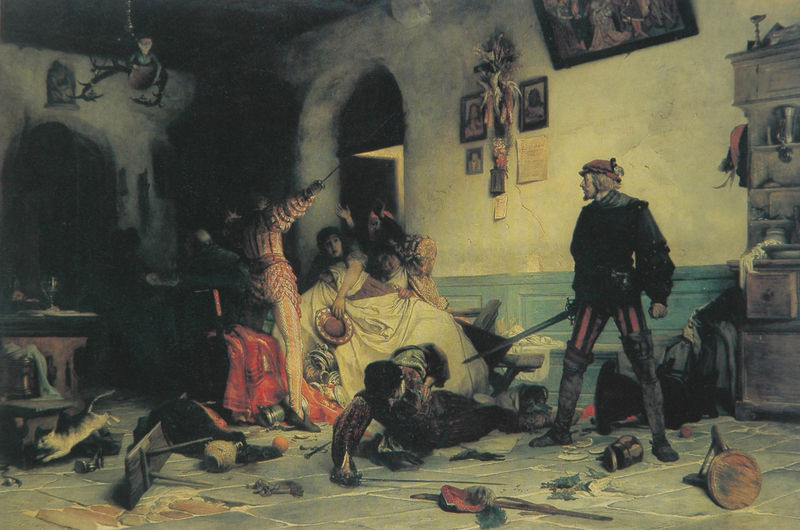
Titel: Ulrich von Hutten 1516 zu Viterbo
Künstler: Wilhelm von Lindenschmit der Jüngere
Standort: Leipzig
Institution: Museum der Bildenden Künste
Schlagwörter: angriff, blau, dunkel, gemälde, gruppe, kampf, mann, schatten, schlaf, weiß, frauen, gelb, grün, menschen, mädchen, bewegung, fenster, frau, grau, hell, holz, hut, kleid, licht, männer, nacht, profil, raum, schwarz, stuhl, szene, tisch, tische, tür, zimmer, rot, tier, tuch, malerei, flasche, flaschen, kappe, kneipe, mützen, wand, wirtschaft, geschichte, historie, leiche, mord, stein, teller, tod, toter, bild, innenraum, tischdecke, tischtuch, öl, boden, gewand, interieur, paar, renaissance, genre, kamin, ofen, chaos, helldunkel, krug, deutschland, schrift, bilder, schrank, liegen, schlafen, bogen, perspektive, fußboden, bank, hocker, schemel, rundbogen, ölgemälde, angst, gewalt, krieg, unruhe, zerstörung, soldaten, gestreift, streifen, lüster, stube, kammer, warten, liegend, zeigen, tor, bögen, klinge, katze, eingang, blut, offen, zettel, kreuz, haustier, geschirr, fliesen, raub, schwert, streit, säbel, waffen, überfall, durcheinander, schlägerei, soldat, verletzt, waffe, furcht, tumult, degen, stiefel, kacheln, rüstung, eifersucht, schubladen, violine, anrichte, kaputt, bedrohung, barett, hubi, bluten, christus, jesus, dolch, flehen, historienmalerei, duell, niedergeschlagen, kruzifix, kostüme, wut, holzbank, strumpfhosen, chiaroscuro, deuten, räuber, geweih, steinboden, glauben, verletzung, verwundet, christen, heiland, schrei, ärger, steinplatten, mörder, schubläden, gasthaus, gasthof, gerangel, sterbender, kachelofen, hilflos, gefecht, unordnung, schreck, sittenbild, piloty, maänner, weisen, plündern, umgeworfen, verletzter, tüt, pirat, landsknecht, banditen, befehlen, diebe, entzwei, gedungen, geschlagen, kamf, lüsterweibchen, meerfrau, plastten, umgestoßen, zimmer wand, überfallen, einbruch, auseinandersetzung, dunek, überall, 19. jahrhundert, treit, inenn, pilty, tßür